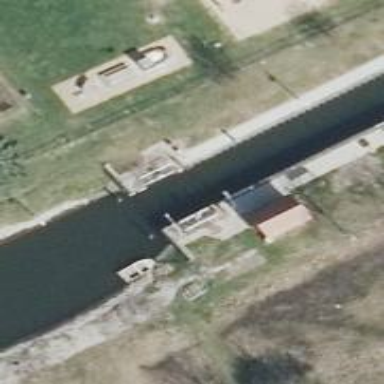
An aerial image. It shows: Scenic river with lock obstacle.